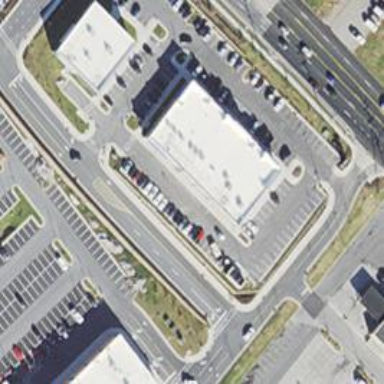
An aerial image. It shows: Flat roof retail building.